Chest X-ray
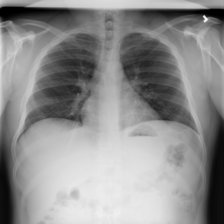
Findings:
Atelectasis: negative
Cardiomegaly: negative
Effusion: negative
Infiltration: negative
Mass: negative
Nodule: negative
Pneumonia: negative
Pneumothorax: negative
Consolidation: negative
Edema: negative
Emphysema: negative
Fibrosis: negative
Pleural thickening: negative
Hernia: negative